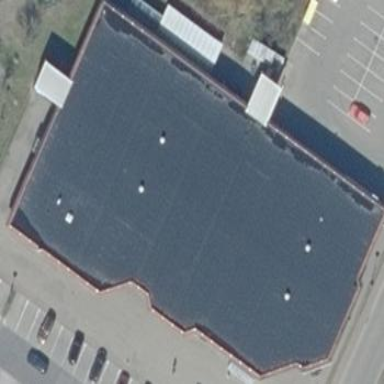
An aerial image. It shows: Flat-roofed retail building.